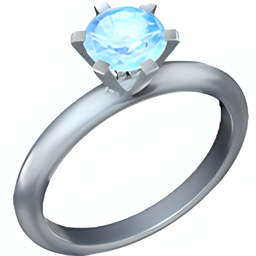
Name: ring
Emoji: 💍
Group: Objects
Sub-group: clothing